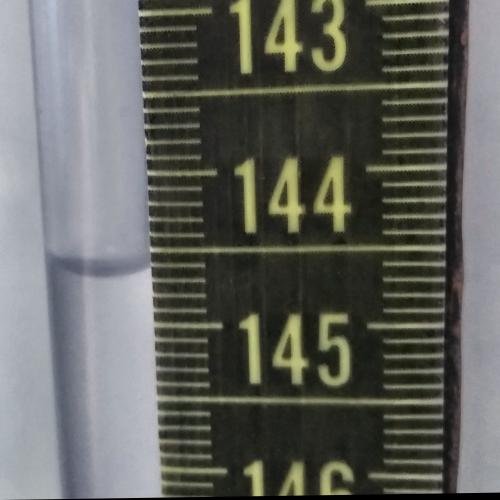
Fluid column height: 144.6 cm